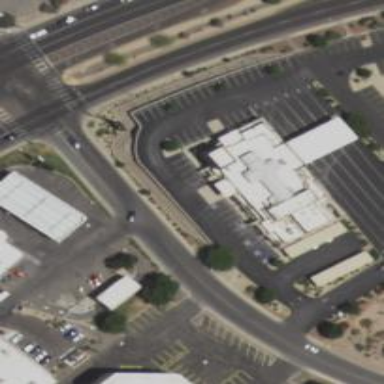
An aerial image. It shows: Bank building.